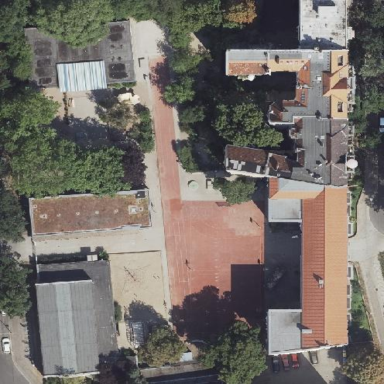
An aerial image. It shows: Primary school.